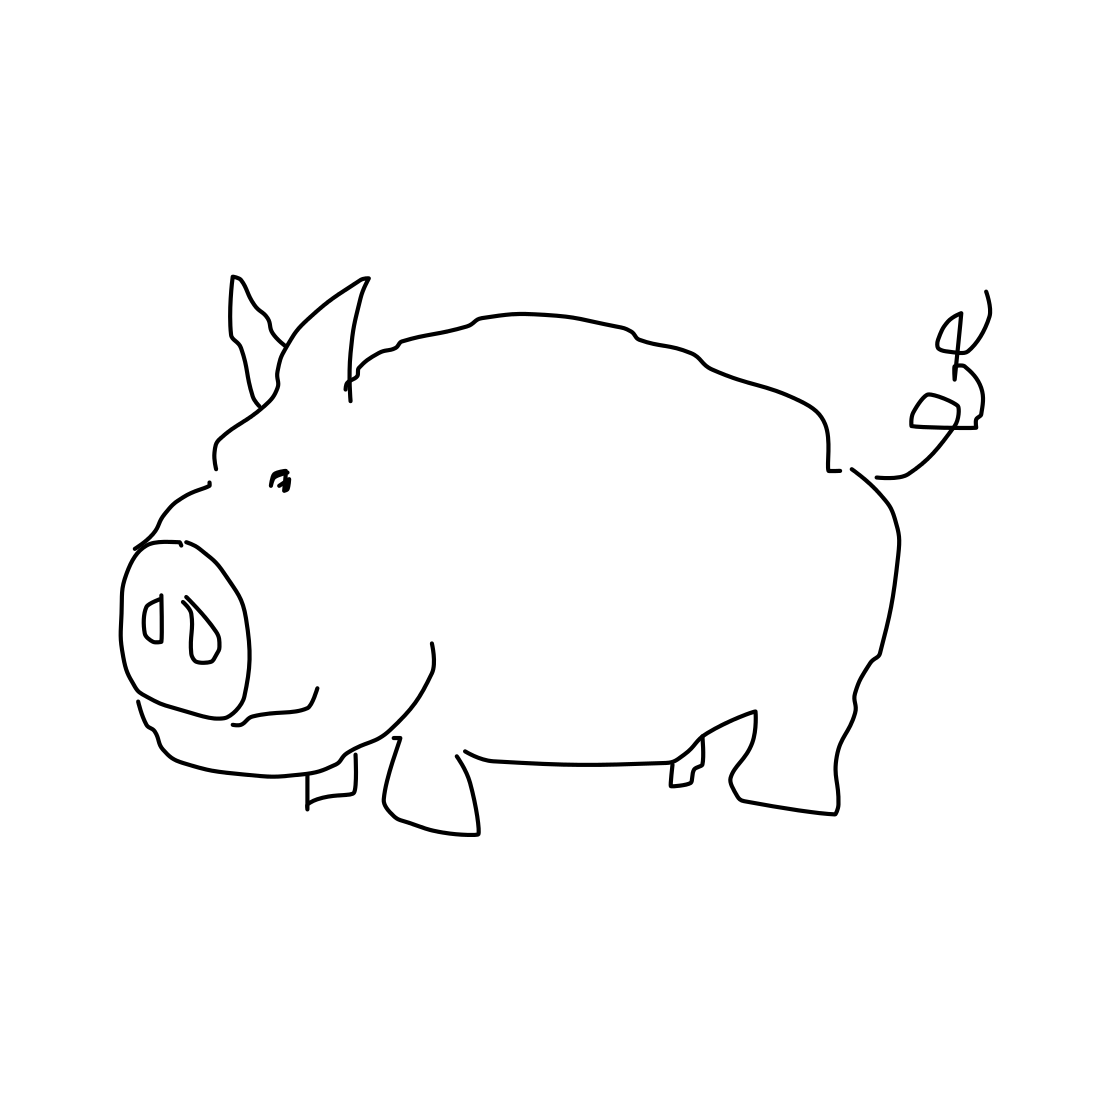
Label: pig